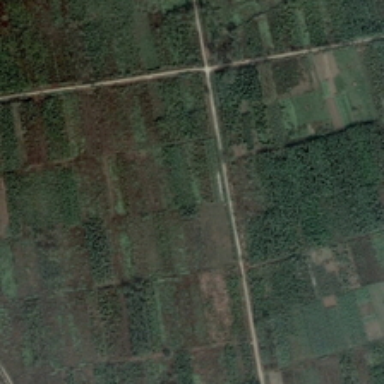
A cruciate ridge separates the green farmland to four pieces .